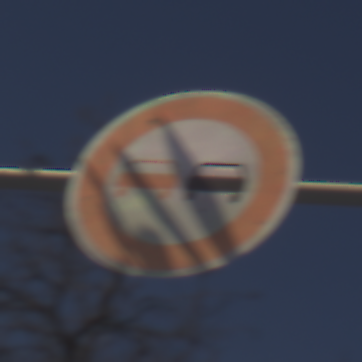
Verkehrszeichen: Ueberholverbot
Umgebung: Outdoor, Nature
Tageszeit: SunriseSunset
Wetter: Clear
Licht: Natural
Jahreszeit: NotSpecified
Kontrast: HighContrast